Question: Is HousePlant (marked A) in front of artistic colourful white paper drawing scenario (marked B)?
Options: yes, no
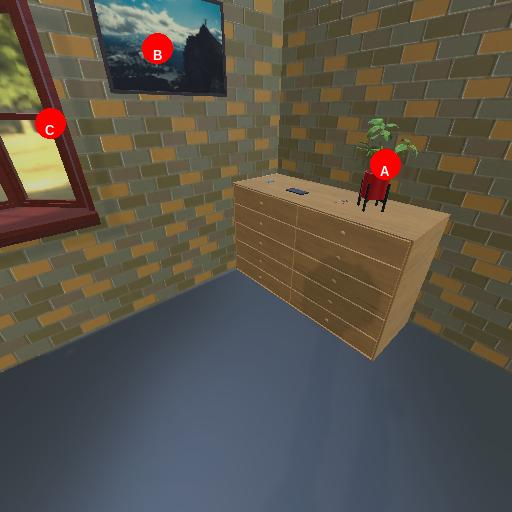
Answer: yes